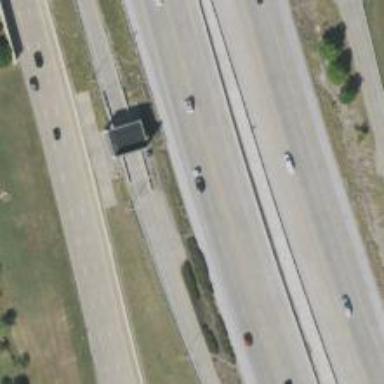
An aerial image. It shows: Toll gantry on the road.